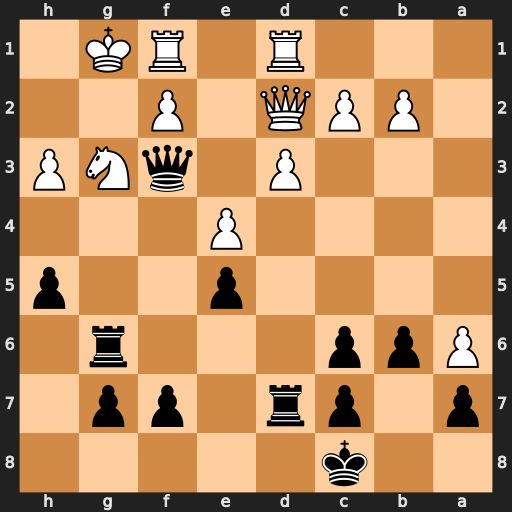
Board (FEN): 2k5/p1pr1pp1/Ppp3r1/4p2p/4P3/3P1qNP/1PPQ1P2/3R1RK1
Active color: b
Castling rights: -
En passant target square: -
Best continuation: h4 Kh2 hxg3+ fxg3 Qxg3+